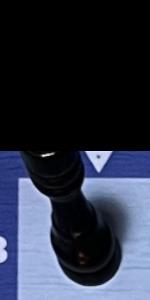
Label: Rook_Black